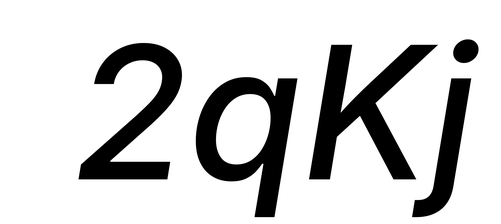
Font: Inter-Italic_Medium_Italic